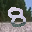
Label: 8